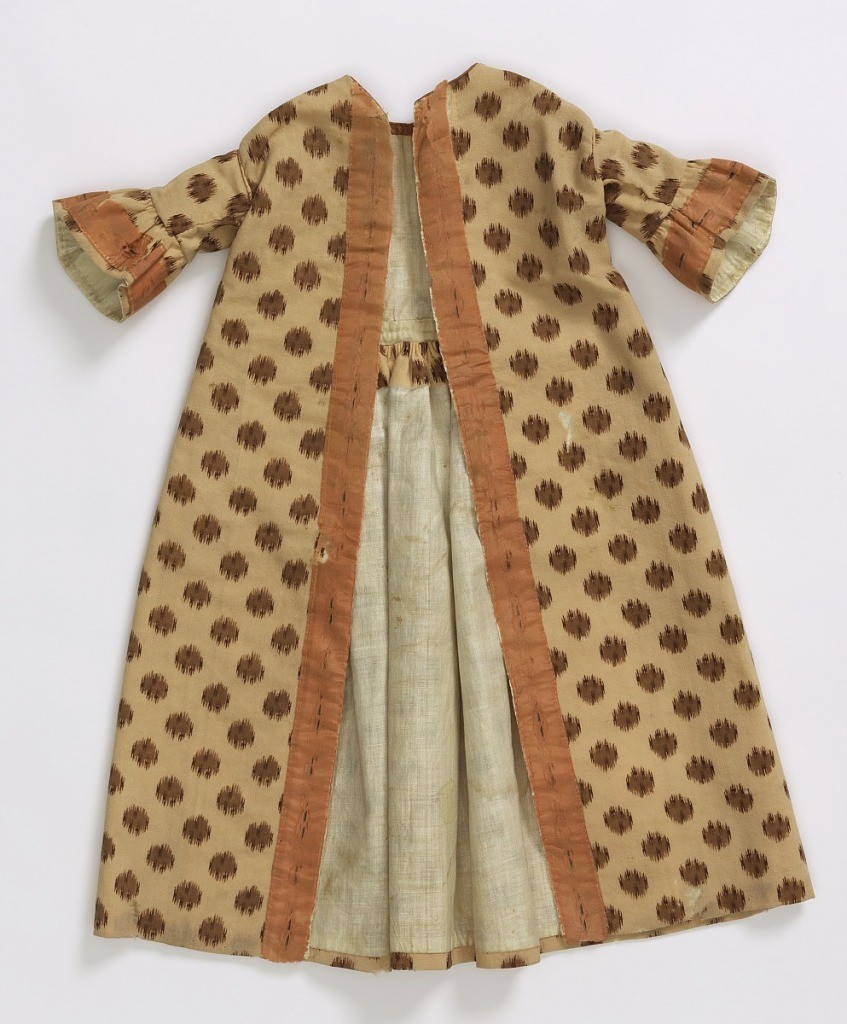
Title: Child's dress
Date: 1860–70
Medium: wool; silk trimming; silk and cotton lining Technique: printed on plain weave
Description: Long wrapper with front opening, dropped shoulder adn elbow-length sleeves with deep ruffles. Fine tan wool printed with small blazes in deeper browns. Broad salmon pink silk ribbon applied as border on sleeve ruffles and down fronts. Broad white silk ribbon applied as lining to fronts; remainder lined with white glazed cotton.